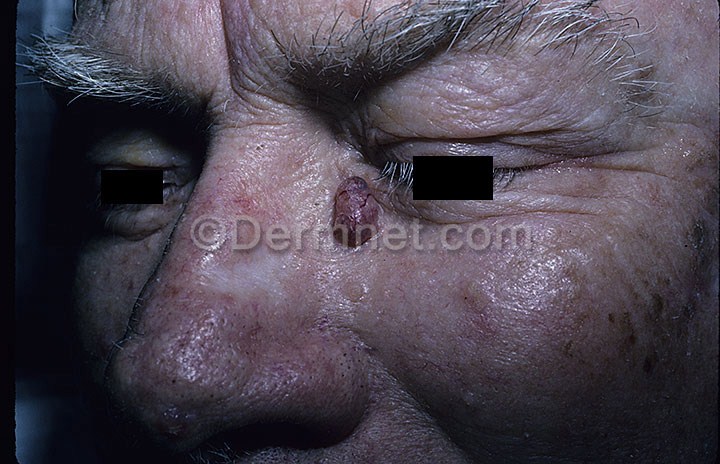
Disease: Actinic Keratosis Basal Cell Carcinoma and other Malignant Lesions